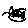
Label: bird